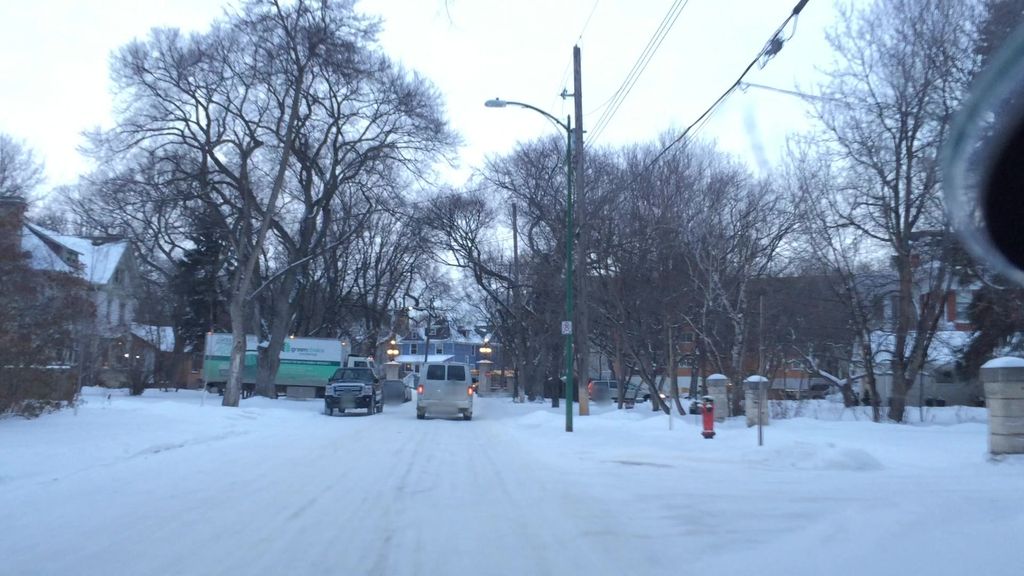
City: winnipeg